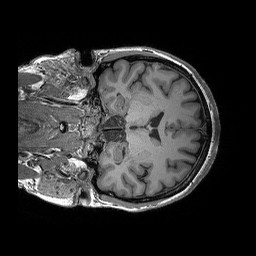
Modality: T1w
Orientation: coronal
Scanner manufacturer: siemens
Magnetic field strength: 3 T
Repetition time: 2.3 s
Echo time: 0.00298 s